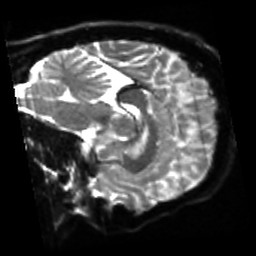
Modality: sbref
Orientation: sagittal
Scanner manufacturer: siemens
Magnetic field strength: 3 T
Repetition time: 4 s
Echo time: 0.0594 s